Question: I have a colour that appears on my input and textarea fields when they are focused:

This seems to happen in Chrome, but not Firefox.
I have tried to change the color with a bit of jQuery:
'''
if ($('body').is('#contact')) {
$('input').focus(function() {
$(this).css('border', '2px solid #ce1443');
console.log('focus');
});
$('textarea').focus(function() {
$('textarea').css('border', '2px solid #ce1443');
});
}
'''
However, this appears to only make the current border bigger...but it does nothing to get rid of the blue colour.
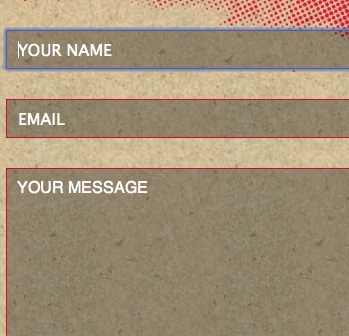
Answer: Use the 'outline: none' CSS property: <URL>.